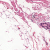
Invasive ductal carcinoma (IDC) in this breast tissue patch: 0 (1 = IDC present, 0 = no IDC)